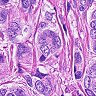
Metastatic tissue present: yes